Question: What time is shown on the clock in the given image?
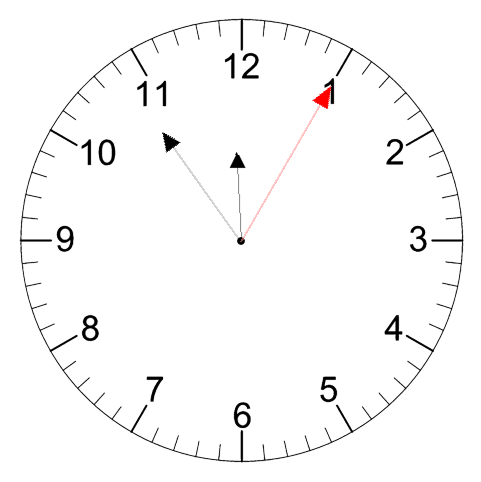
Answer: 11:54:05